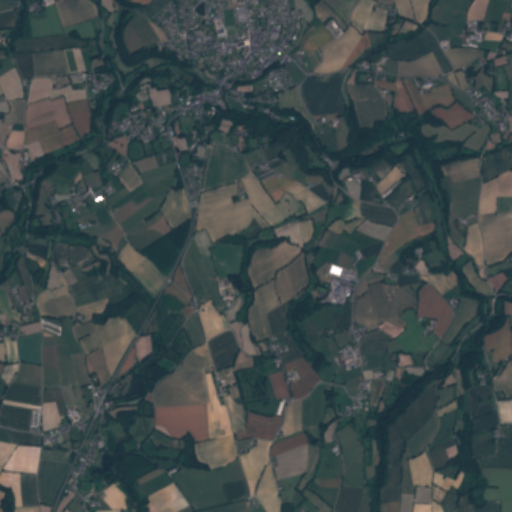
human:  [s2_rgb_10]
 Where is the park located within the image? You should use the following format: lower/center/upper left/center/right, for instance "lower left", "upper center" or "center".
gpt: The park is located in the upper center of the image.
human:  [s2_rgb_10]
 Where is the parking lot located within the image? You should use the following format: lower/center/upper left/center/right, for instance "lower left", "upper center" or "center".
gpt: The parking lot is located in the upper center of the image.
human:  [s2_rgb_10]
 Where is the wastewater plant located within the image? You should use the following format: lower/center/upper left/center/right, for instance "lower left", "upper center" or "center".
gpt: The wastewater plant is located in the upper center of the image.
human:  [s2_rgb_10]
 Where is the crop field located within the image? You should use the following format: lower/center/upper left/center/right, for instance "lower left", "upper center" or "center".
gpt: There is no crop field in the image.